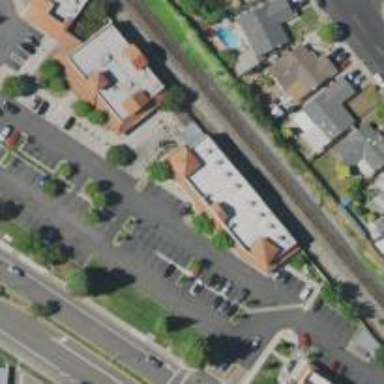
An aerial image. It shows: Veterinary facility.